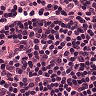
Metastatic tissue present: no